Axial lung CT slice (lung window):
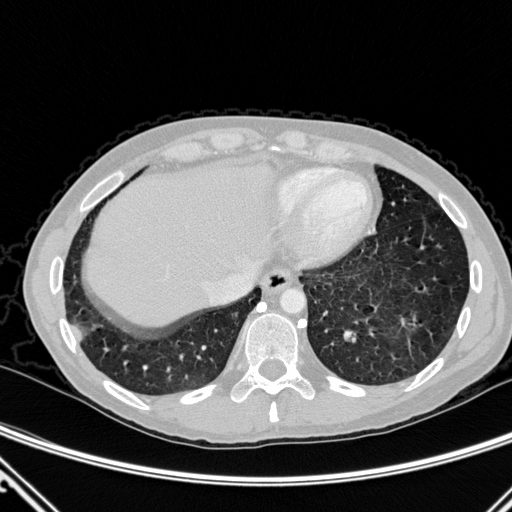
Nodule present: no